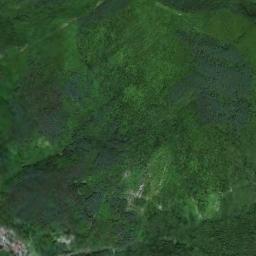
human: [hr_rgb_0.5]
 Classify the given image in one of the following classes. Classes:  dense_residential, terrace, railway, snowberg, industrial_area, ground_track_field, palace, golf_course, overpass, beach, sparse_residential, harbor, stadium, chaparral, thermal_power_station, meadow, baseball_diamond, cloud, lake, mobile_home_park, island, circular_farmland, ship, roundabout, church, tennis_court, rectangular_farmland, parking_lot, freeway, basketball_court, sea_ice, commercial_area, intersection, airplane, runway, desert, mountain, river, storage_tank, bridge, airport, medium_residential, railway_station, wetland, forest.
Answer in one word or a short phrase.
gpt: mountain